Question: I'm sorry if the title is too general; anyway
this is a portion of a :
'''
</dl><dl><b>elo*quent</b> <!--id=000014151--><i>BrE</i> <font color=darkgray> </font><font color=darkcyan>['el@kw@nt]</font> <i> </i><OBJECT CLASSID="CLSID:6BF52A52-394A-11d3-B153-00C04F79FAA6" type="application/x-oleobject" width=16 height=12 volume=100><PARAM NAME="EnableContextMenu" VALUE="False"><PARAM NAME="AutoStart" VALUE="False"><PARAM NAME="URL" VALUE="D:\Dictionaries\En-En-OALD8.dsl.files\z_eloquent__gb_1.wav"></OBJECT><i> </i>
<i>NAmE</i> <font color=darkgray> </font><font color=darkcyan>['el@kw@nt]</font> <i> </i><OBJECT CLASSID="CLSID:6BF52A52-394A-11d3-B153-00C04F79FAA6" type="application/x-oleobject" width=16 height=12 volume=100><PARAM NAME="EnableContextMenu" VALUE="False"><PARAM NAME="AutoStart" VALUE="False"><PARAM NAME="URL" VALUE="D:\Dictionaries\En-En-OALD8.dsl.files\z_eloquent__us_1.wav"></OBJECT><i> </i>
<font color=orange> adjective</font><br>
</dt><dt><font color=darkmagenta><b>1.</b></font> <!--d-->able to use language and express your opinions well, especially when you are speaking in public<!--/d--><br>
<dd><font color=forestgreen>* </font><font color=forestgreen><!--x-->an <!--/x--> </font><b><font color=darkslategray><!--cl-->eloquent speech/speaker<!--/cl--> </font></b><br>
</dt><dt><font color=darkmagenta><b>2.</b></font> <font color=darkgray>(</font><font color=darkslategray><i><!--dc-->of a look or movement<!--/dc--></i></font><font color=darkgray>) </font><!--d-->able to express a feeling<!--/d--><br>
<dd><font color=forestgreen>* </font><font color=forestgreen><!--x-->His eyes were eloquent.<!--/x--> </font><font color=darkgray> </font><br>
<!--Derived Word--><dd><font color=darkslategray><u>Derived Words:</u></font> <font color=gray size=0.1>| </font><font color=blue>eloquence</font> <font color=darkslategray><b>▪️</b></font> <font color=gray size=0.1>| </font><font color=blue>eloquently</font><!--/Derived Word--> <dd> <br>
<!--Word Origin--><dd><font color=darkslategray><u>Word Origin:</u></font><br>
<dd> <font color=rosybrown>[</font><font color=darkslategray><b>eloquence</b></font> <font color=darkslategray><b>eloquent</b></font> <font color=darkslategray><b>eloquently</b></font><font color=rosybrown>]</font> <font color=darkgray> </font><font color=darkslategray><!--lang-->late Middle English<!--/lang--></font><font color=dimgray><!--etymology-->: via <!--/etymology--> </font><font color=darkslategray><!--lang-->Old French<!--/lang--> </font><font color=dimgray><!--etymology--> from <!--/etymology--> </font><font color=darkslategray><!--lang-->Latin<!--/lang--> </font><font color=darkgray> </font><font color=darkcyan><!--ff-->eloquent-<!--/ff--> </font><font color=darkgray> </font><font color=darkslateblue><b><!--etym_tr-->'speaking out'<!--/etym_tr--></b></font><font color=dimgray><!--etymology-->, from the verb <!--/etymology--> </font><font color=darkcyan><!--ff-->eloqui<!--/ff--> </font><font color=darkgray> </font><font color=darkslateblue><b><!--etym_tr-->'speak out'<!--/etym_tr--></b></font><font color=dimgray><!--etymology-->, from <!--/etymology--> </font><font color=darkcyan><!--ff-->e-<!--/ff--> </font><font color=dimgray><!--etymology--> (variant of <!--/etymology--> </font><font color=darkcyan><!--ff-->ex-<!--/ff--></font><font color=dimgray><!--etymology-->) <!--/etymology--> </font><font color=darkslateblue><b><!--etym_tr-->'out'<!--/etym_tr--> </b></font><font color=dimgray><!--etymology--> + <!--/etymology--> </font><font color=darkcyan><!--ff-->loqui<!--/ff--> </font><font color=darkgray> </font><font color=darkslateblue><b><!--etym_tr-->'speak'<!--/etym_tr--></b></font><font color=dimgray><!--etymology-->.<!--/etymology--> </font> <dd> <br>
<!--Example Bank--><dd><font color=darkslategray><u>Example Bank:</u></font><br>
<dd><font color=forestgreen>* </font><font color=forestgreen><!--x-->He grew very eloquent on the subject.<!--/x--> </font><br>
<dd><font color=forestgreen>* </font><font color=darkgray> </font><font color=forestgreen><!--x-->He waxed eloquent about her talents as an actress.<!--/x--> </font><br>
<dd><font color=forestgreen>* </font><font color=darkgray> </font><font color=forestgreen><!--x-->a very eloquent speaker<!--/x--> </font><br>
<dd><font color=forestgreen>* </font><font color=darkgray> </font><font color=forestgreen><!--x-->It was an eloquent and well-informed speech.<!--/x--> </font><br>
<dd><font color=forestgreen>* </font><font color=darkgray> </font><font color=forestgreen><!--x-->She was an eloquent speaker, with a beautiful voice.<!--/x--> </font>
'''
the result of this codes is this: (in Babylon(word translator)):

I mean may be it's an html code, and if I open it in a browser, I reproduce the final results(I did it without success)
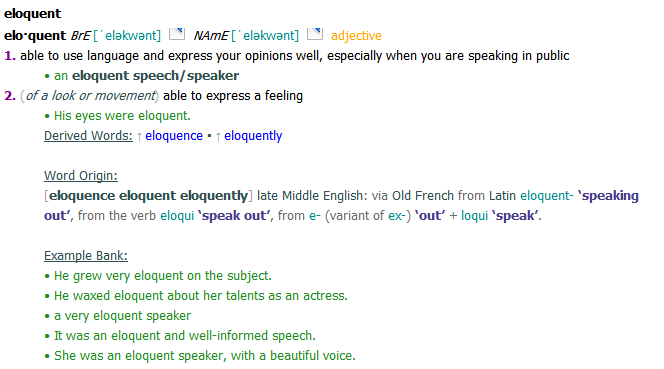
Answer: The code is HTML encoded with HTML entities. You would have to decode all the entities. Then the code can be shown as HTML in a browser.